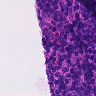
Metastatic tissue present: no